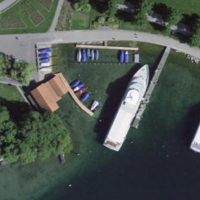
EUNIS habitat code: 14
Species observed at this site:
Corvus corone
Podiceps cristatus
Cyanistes caeruleus
Fulica atra
Anas platyrhynchos
Fringilla coelebs
Passer domesticus
Carduelis carduelis
Turdus merula
Chroicocephalus ridibundus
Columba palumbus
Phalacrocorax carbo
Phylloscopus collybita
Larus michahellis
Parus major
Milvus milvus
Pica pica
Columba livia
Motacilla alba